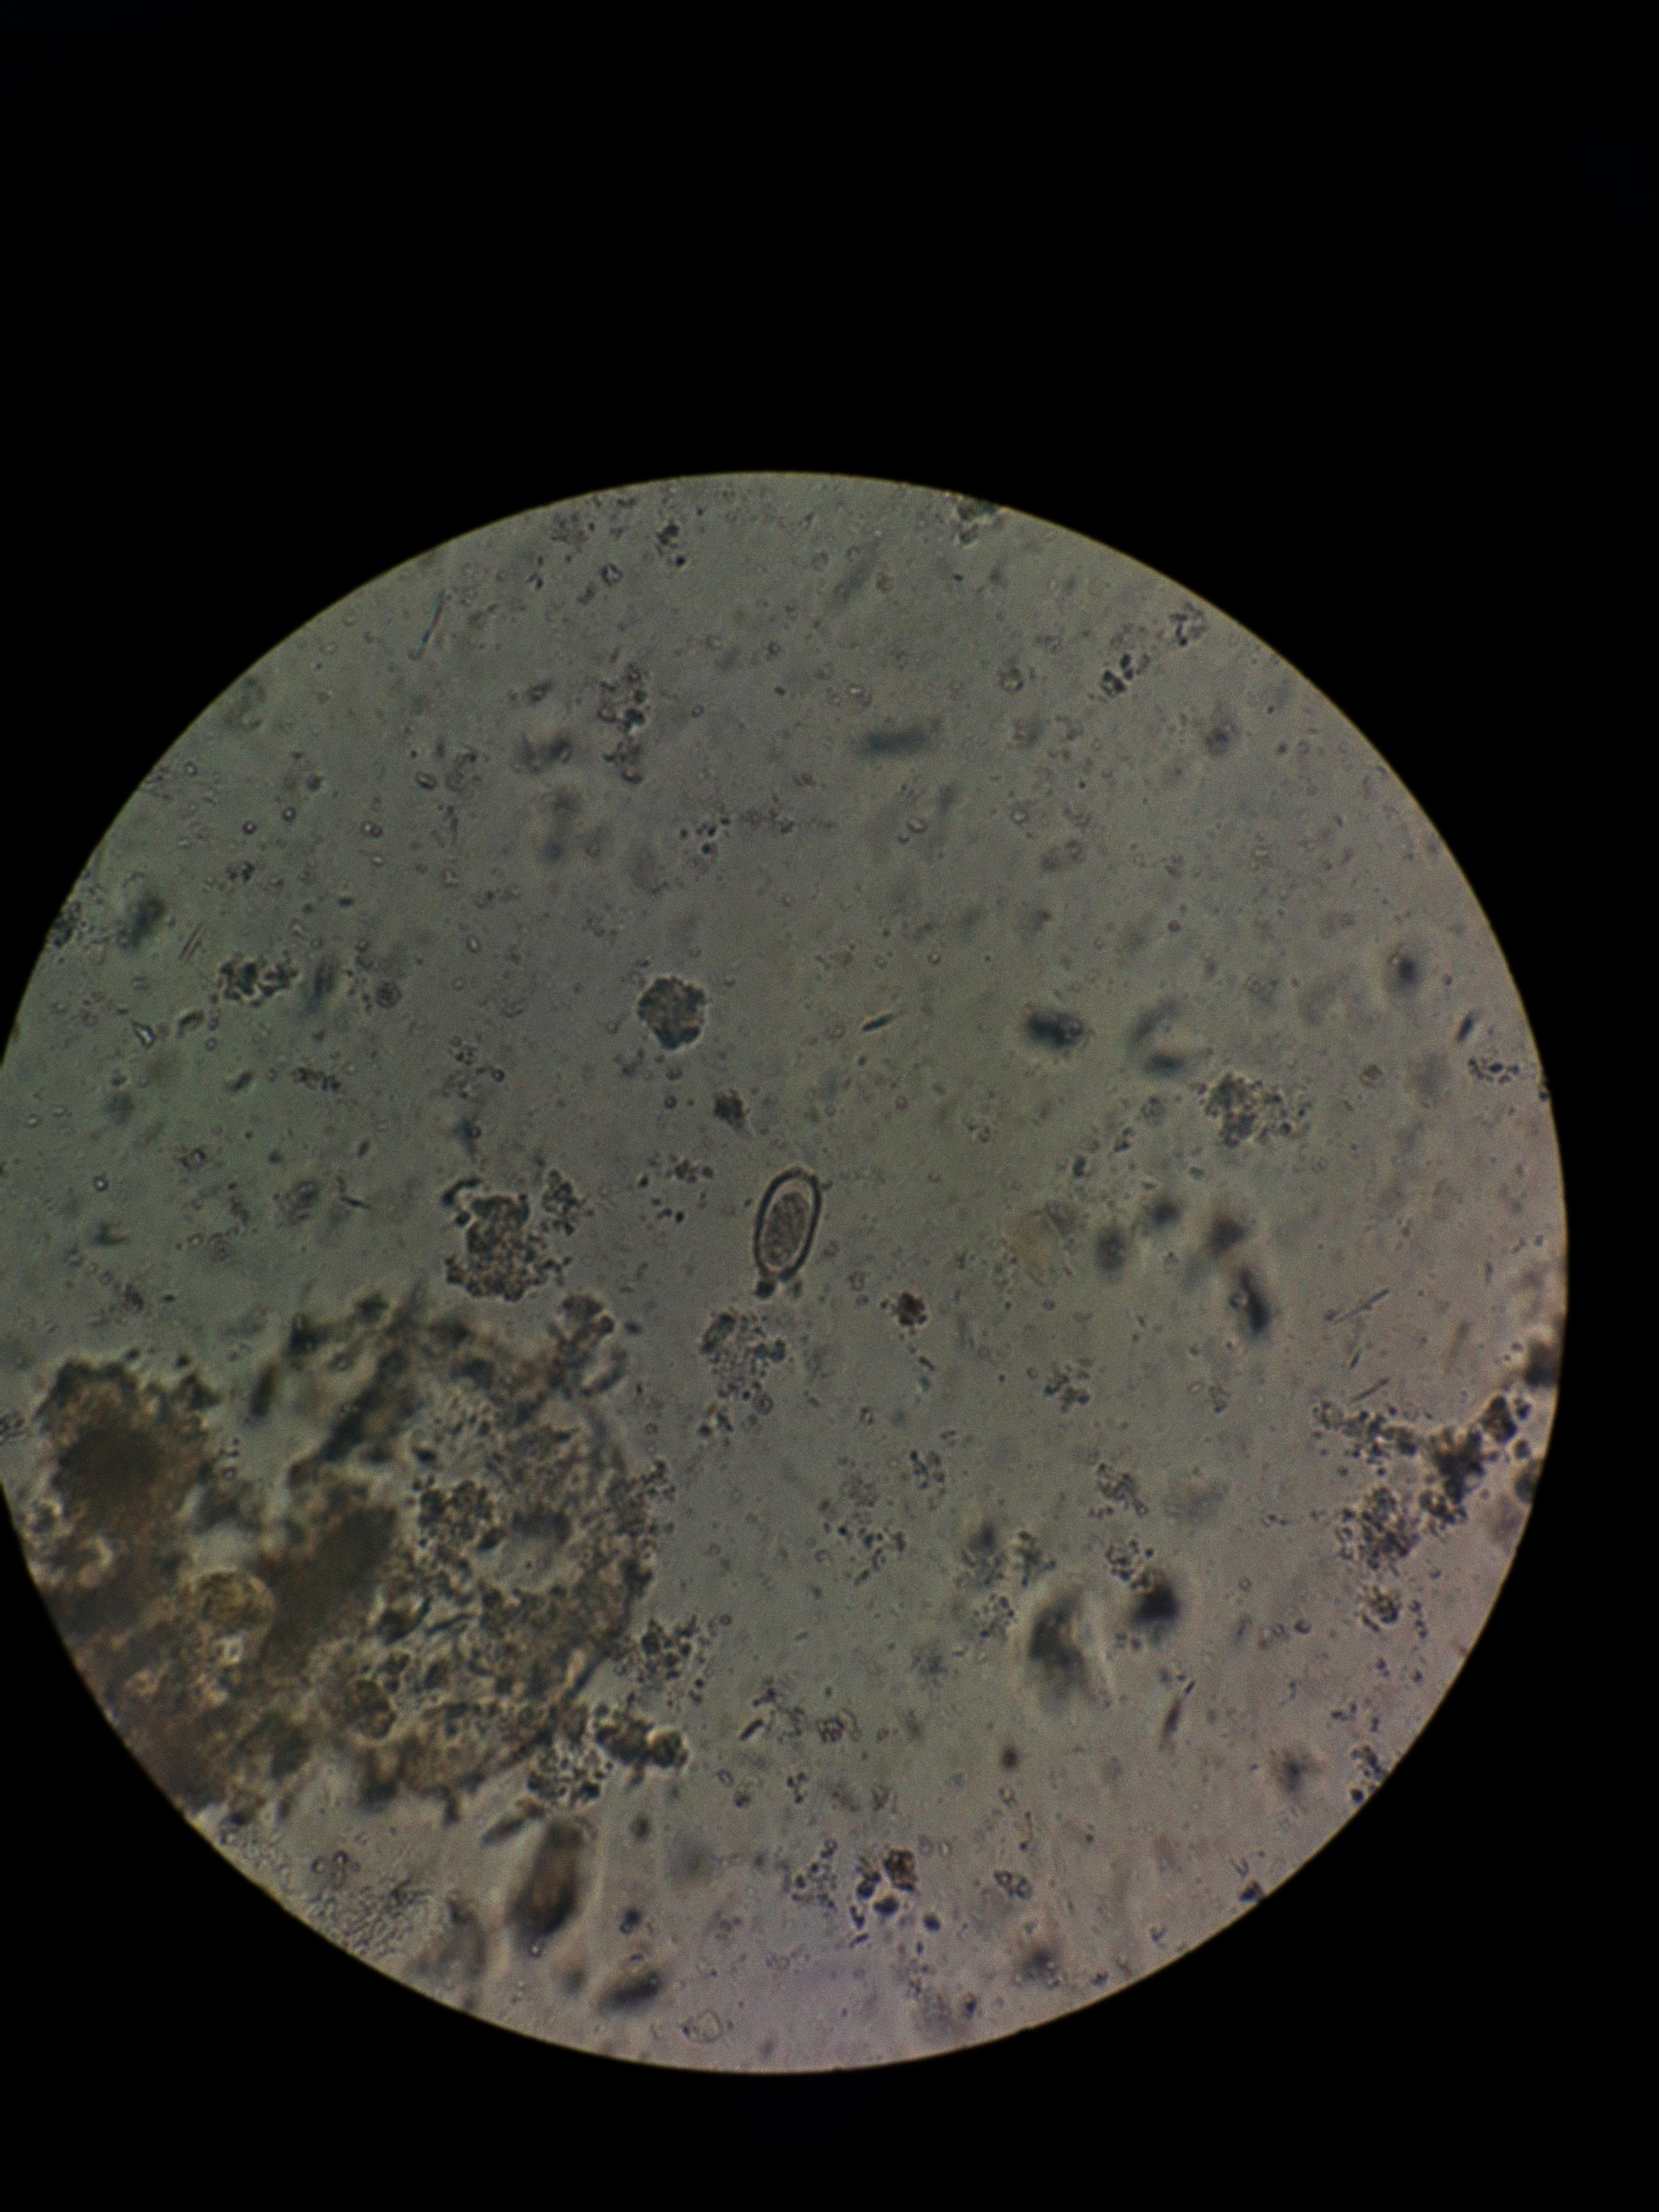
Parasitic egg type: Capillaria philippinensis